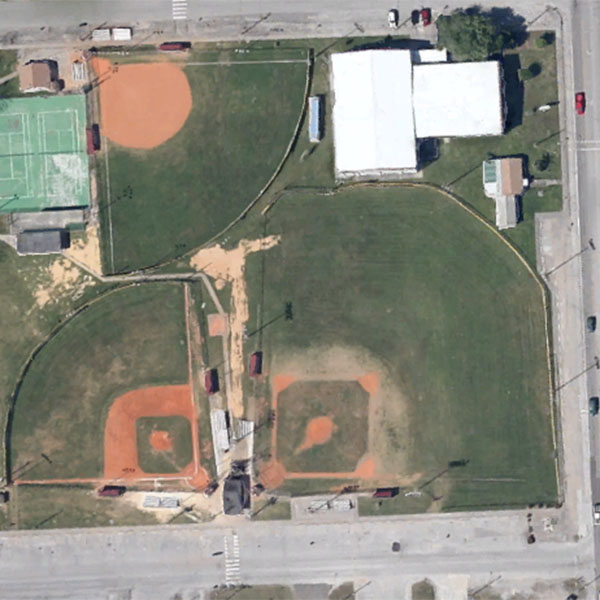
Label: BaseballField